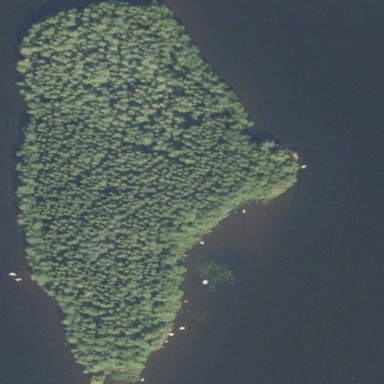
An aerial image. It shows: Islet.